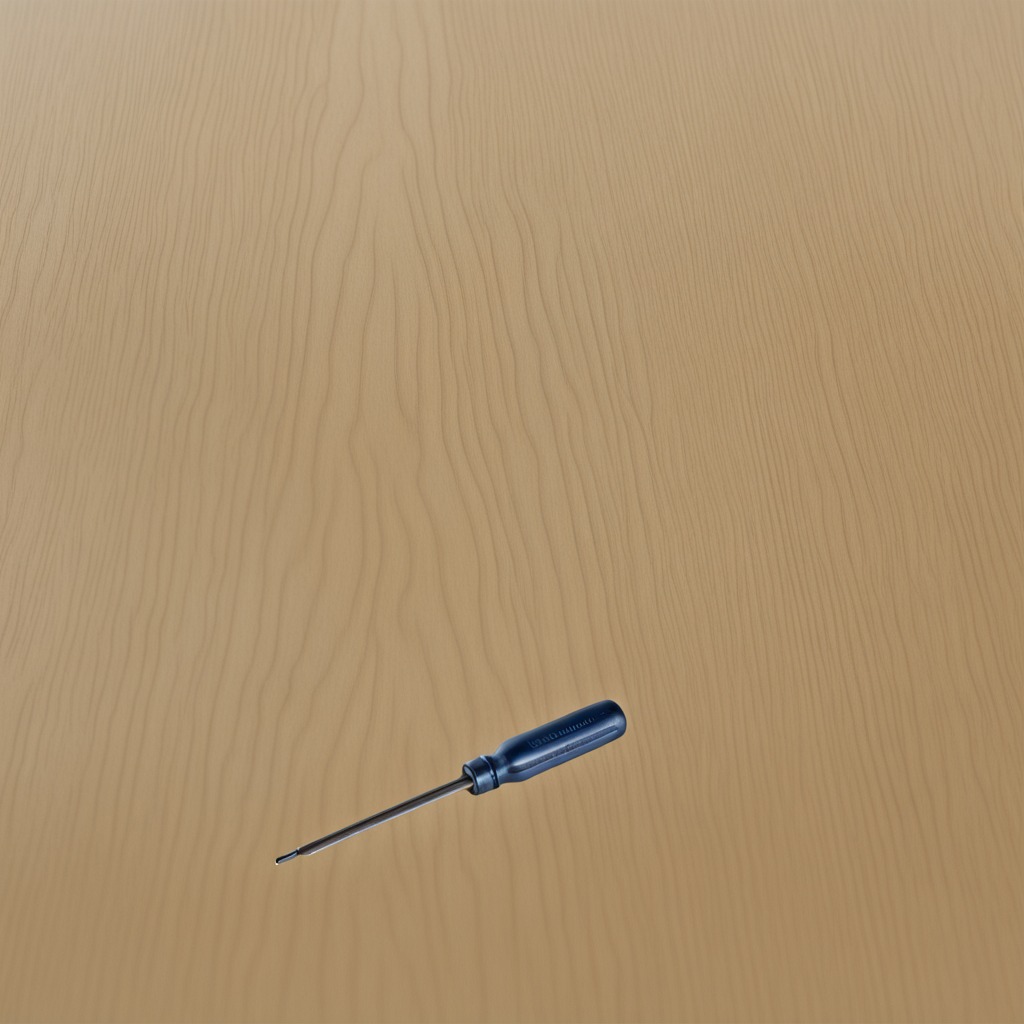
A screwdriver lying on a plywood surface in a paint workshop lit by afternoon window light.